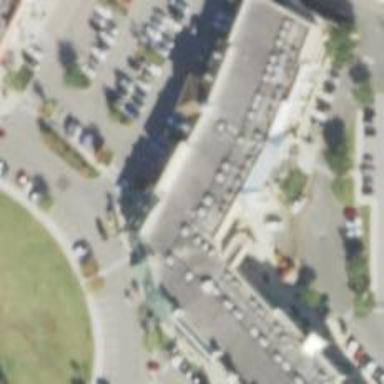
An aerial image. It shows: Retail building.